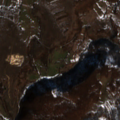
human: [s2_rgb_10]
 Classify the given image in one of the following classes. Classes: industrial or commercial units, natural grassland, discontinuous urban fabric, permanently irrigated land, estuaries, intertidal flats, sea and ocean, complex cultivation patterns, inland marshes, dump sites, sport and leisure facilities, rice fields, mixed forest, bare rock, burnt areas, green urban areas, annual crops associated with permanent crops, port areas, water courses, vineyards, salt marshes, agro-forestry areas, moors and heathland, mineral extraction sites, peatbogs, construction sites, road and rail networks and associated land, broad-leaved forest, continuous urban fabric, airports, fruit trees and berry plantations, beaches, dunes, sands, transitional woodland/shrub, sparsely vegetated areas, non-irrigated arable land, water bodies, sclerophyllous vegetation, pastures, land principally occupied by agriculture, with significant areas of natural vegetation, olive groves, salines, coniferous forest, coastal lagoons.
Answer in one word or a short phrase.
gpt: complex cultivation patterns, land principally occupied by agriculture, with significant areas of natural vegetation, broad-leaved forest, natural grassland